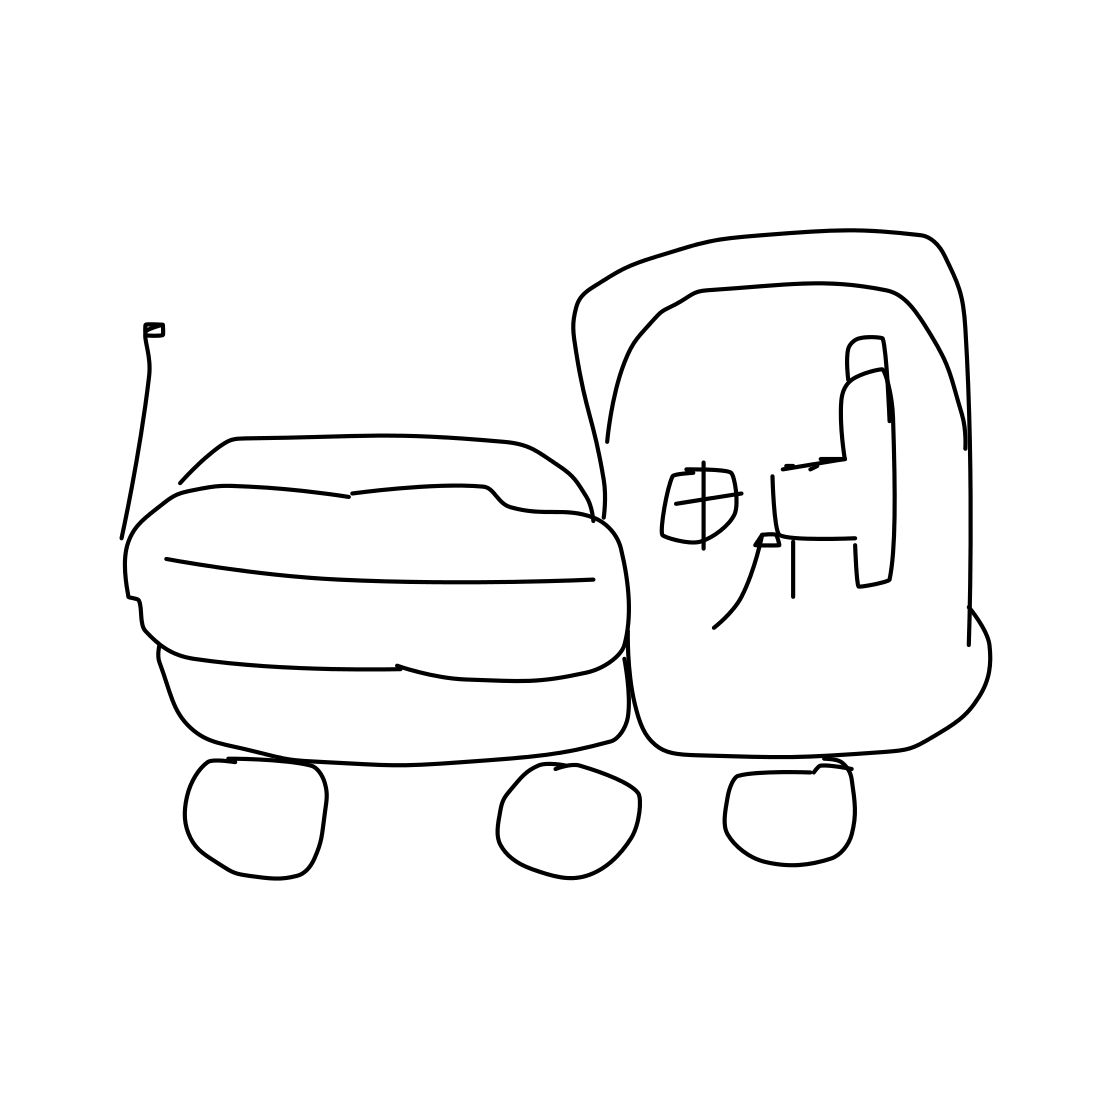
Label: tractor